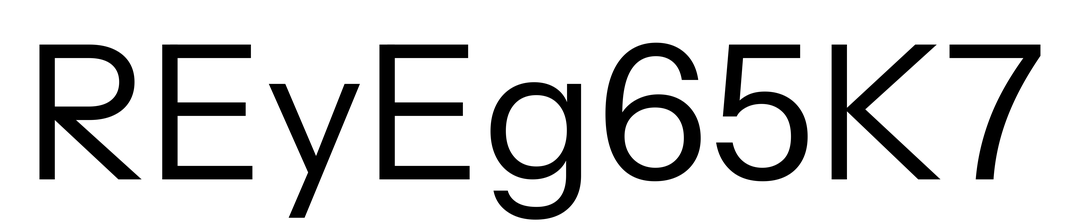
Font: InstrumentSans_Regular